Question: I want to move a sliding window (a 'Rect') by half of each window, but I can only get the first line:

My code:
'''
int widthImg = 600;
int HeightImg = 500;
int wWin = 100;// weight window
int hWin = 100;// height window
int xWin = 0;
int yWin = 0;
int winSize = ((widthImg/wWin)*2) * ((HeightImg/hWin)*2);// slide half of window(50)
for(int i=0;i<winSize;i++){
Mat ROIMat = new Mat();
if(i < winSize){
xWin = xWin + wWin/2;
if(xWin == widthImg){
xWin = 0;
yWin = yWin + hWin/2;
}
}
ROIMat = croppMat(Highgui.imread(fileImageName), new Rect(xWin , yWin , wWin , hWin) );
Highgui.imwrite(pathROI+"\"+i+".jpg", ROIMat); //save ROI image
}
'''
ERROR:
> OpenCV Error: Assertion failed (0 <= _colRange.start && _colRange.start <= _colRange.end && _colRange.end <= m.cols) in cv::Mat::Mat, file......\opencv\modules\core\src\matrix.cpp, line 292 Exception in thread "AWT-EventQueue-0" CvException [org.opencv.core.CvException: cv::Exception: ........\opencv\modules\core\src\matrix.cpp:292: error: (-215) 0 <= _colRange.start && _colRange.start <= _colRange.end && _colRange.end <= m.cols in function cv::Mat::Mat]
Where am I doing wrong?
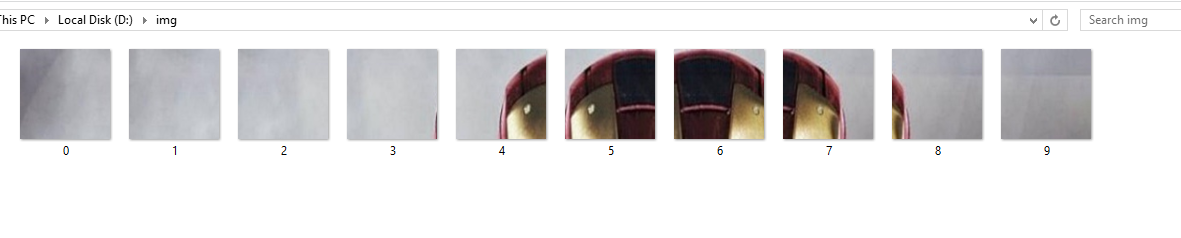
Answer: If I understand correctly your question, you should correct your for loop.
Take a look at this code, and check if it's the expected result. The code is in C++, but it's be very close to Java, and I added as comments the equivalent Java calls (but I didn't test them).
'''
#include <opencv2/opencv.hpp>
#include <string>
using namespace cv;
int main()
{
// Load image
Mat3b img = imread(fileImageName);
// JAVA: Mat img = Highgui.imread(fileImageName);
int widthImg = img.cols; // JAVA: img.cols();
int heightImg = img.rows; // JAVA: img.rows();
int wWin = 100; // weight window
int hWin = 100; // height window
int counter = 0;
for (int yWin = 0; yWin <= heightImg - hWin; yWin += hWin/2)
{
for (int xWin = 0; xWin <= widthImg - wWin; xWin += wWin/2)
{
Mat ROIMat(img(Rect(xWin, yWin, wWin, hWin)));
// JAVA: Mat ROIMat = new Mat();
// JAVA: ROIMat = croppMat(img, new Rect(xWin, yWin, wWin, hWin));
imwrite(pathROI + std::to_string(counter) + ".jpg", ROIMat);
//JAVA: Highgui.imwrite(pathROI + "\" + counter + ".jpg", ROIMat); //save ROI image
++counter;
}
}
return 0;
}
'''